Question: There is a dynamically created '<style>' tag and I'm concatenating an additional piece of css to it. This is part of a larger framework for dynamically loading modules.
Originally it created new style tags but due to the famous "31 stylesheet limit" this is no longer an option, so I decided to recycle existing style tags (unless they contain too many rules or if the new string contains @import, in which case a new one has to be created regardless).
Anyway, I got it working in all major browsers (FF2+, Chrome14+, Opera10+, IE7+, Safari 4.0+) and now IE6 is giving me headaches.
I am familiar with this error from other scenarios, but I've never seen in this this context. Also, don't bother any IE6-timeywimey, I'm well aware of it. But this is unfortunately an exceptional case where IE6 support is still required.

Note that the bracket count is solely for estimating and debugging purposes. The try/catch wasn't around the 'cssText +=' originally, I added it because I found it throwing an exception in IE6.
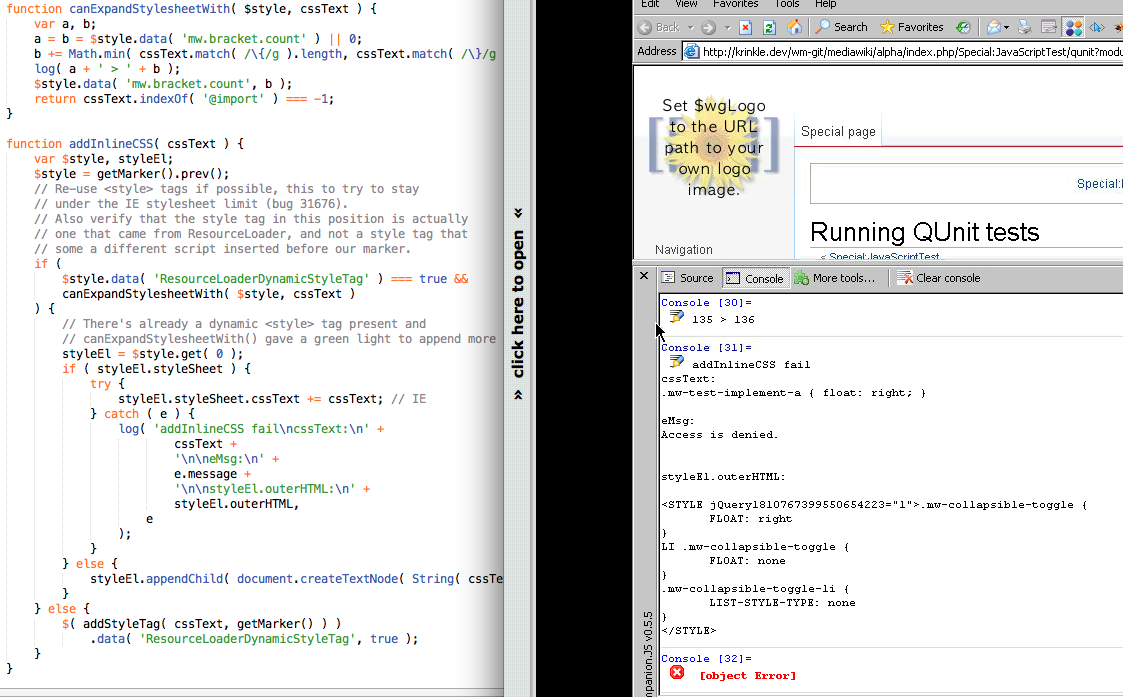
Answer: I found the answer to my own question. It turns out IE6 has an obscure security measure that disallows manipulation of elements indirectly created by other scripts (even if they come from the exact same origin/domain).
In this case the <URL> was the problem.
I changed
'''
/**
* @param {jQuery|HTMLElement} $nextnode
*/
function addStyleTag( text, $nextnode ) {
var s = document.createElement( 'style' );
// IE: Insert into document before setting cssText
if ( $nextnode ) {
// If a raw element, create a jQuery object, otherwise use directly
if ( $nextnode.nodeType ) {
$nextnode = $( $nextnode );
}
$nextnode.before( s );
/* ... */
'''
to:
'''
/**
* @param {jQuery|HTMLElement} nextnode
*/
function addStyleTag( text, nextnode ) {
var s = document.createElement( 'style' );
// IE: Insert into document before setting cssText
if ( nextnode ) {
// If a jQuery object, get raw element, otherwise use directly
if ( nextnode.jquery ) {
nextnode = nextnode.get( 0 );
}
nextnode.parentNode.insertBefore( s, nextnode );
/* ... */
'''
And that fixed the problem.